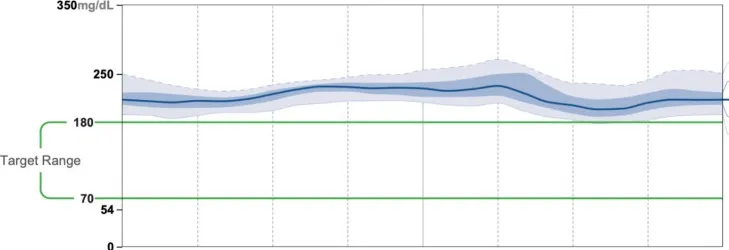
AGP 7/23-8/5.
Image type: chart (chart)